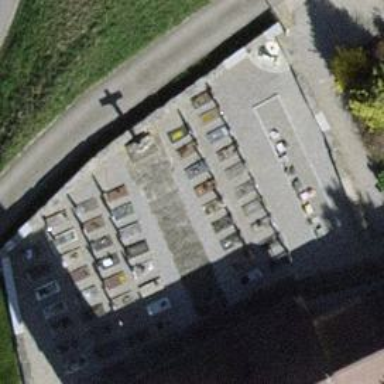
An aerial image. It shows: Cemetery.